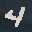
Label: 4